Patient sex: F
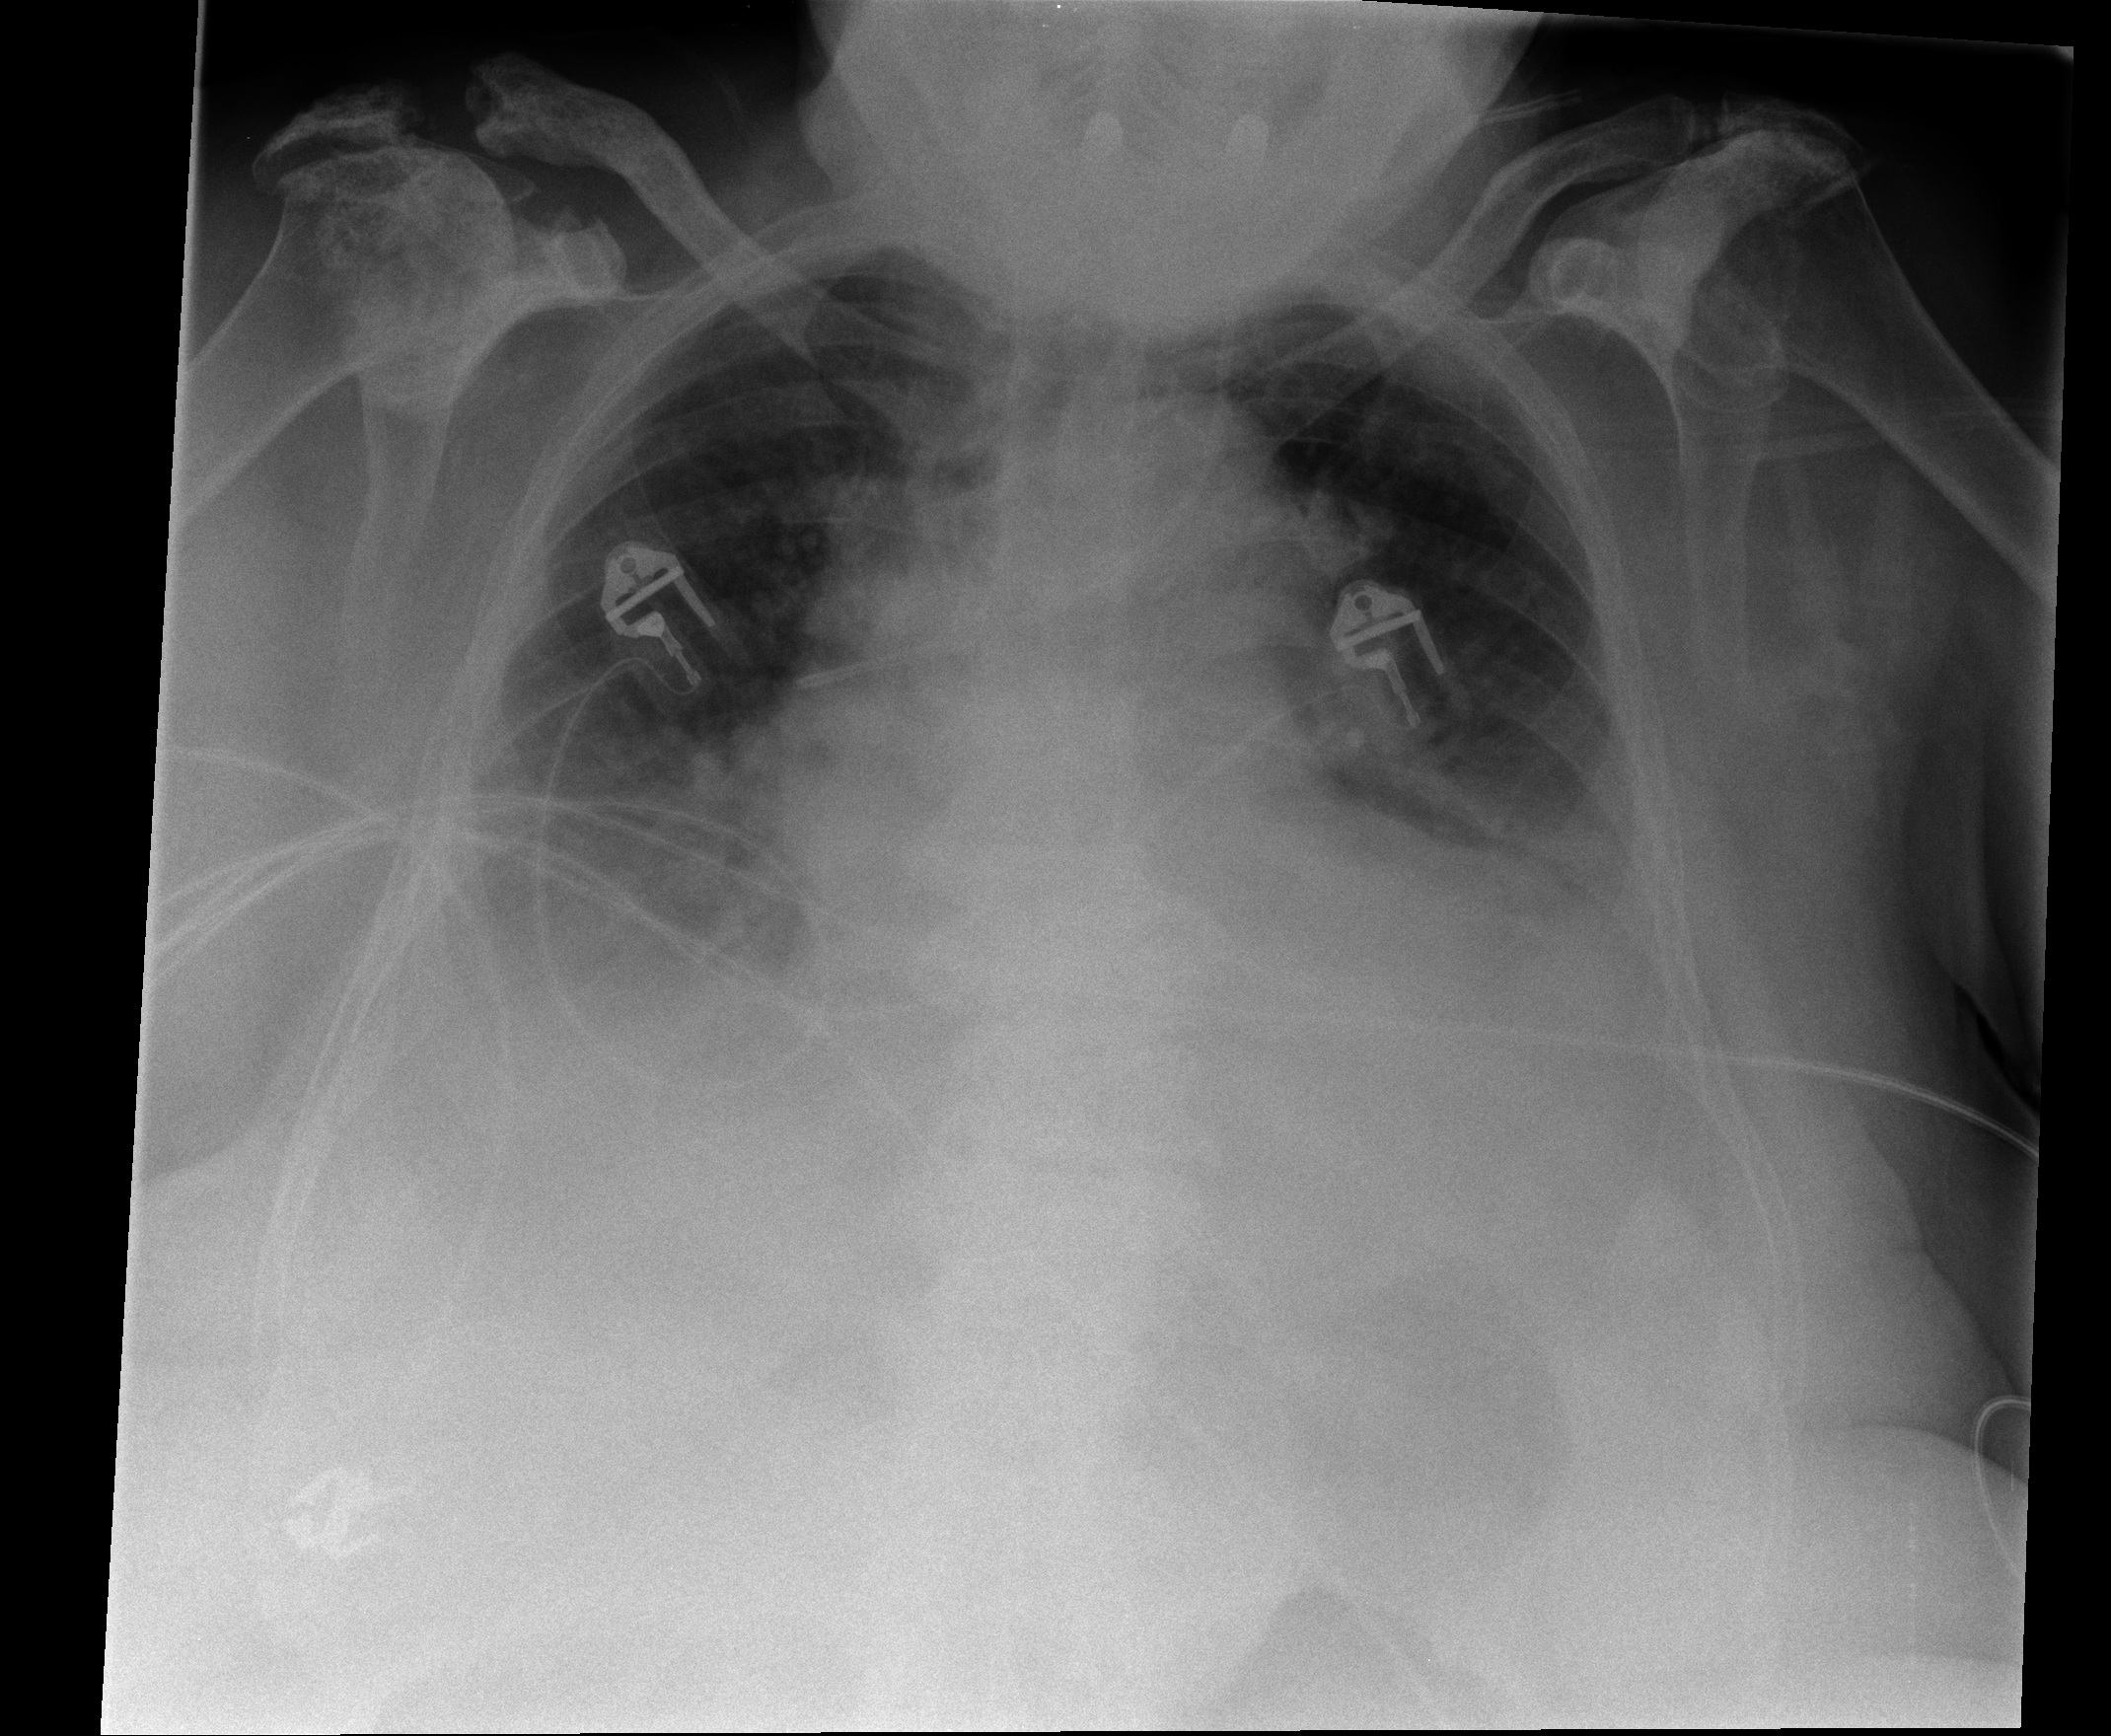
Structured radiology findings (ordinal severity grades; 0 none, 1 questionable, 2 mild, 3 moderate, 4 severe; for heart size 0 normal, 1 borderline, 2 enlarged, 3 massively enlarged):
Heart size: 2
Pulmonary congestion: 2
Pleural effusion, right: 3
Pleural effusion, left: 3
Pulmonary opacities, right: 0
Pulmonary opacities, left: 0
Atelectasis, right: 2
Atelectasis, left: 2